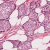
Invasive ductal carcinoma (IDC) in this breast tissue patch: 1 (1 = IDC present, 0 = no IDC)